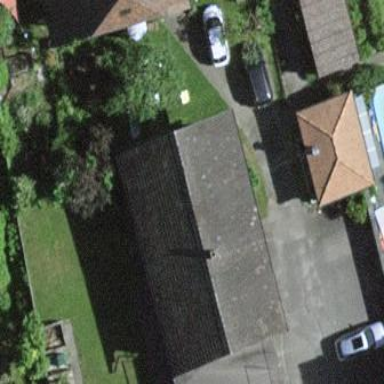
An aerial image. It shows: Garage.